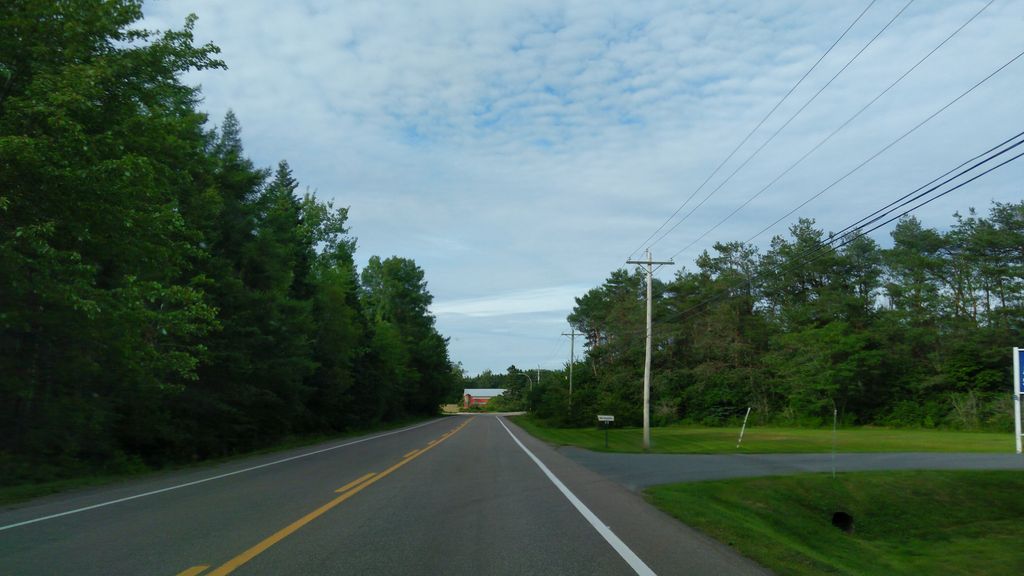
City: charlottetown